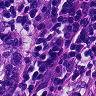
Metastatic tissue present: yes